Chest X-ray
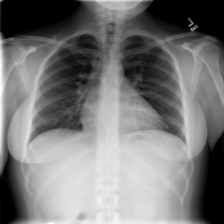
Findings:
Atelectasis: negative
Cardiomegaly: negative
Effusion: negative
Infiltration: negative
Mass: negative
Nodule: negative
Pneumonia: negative
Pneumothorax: negative
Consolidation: negative
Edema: negative
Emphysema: negative
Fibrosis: negative
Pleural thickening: negative
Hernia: negative